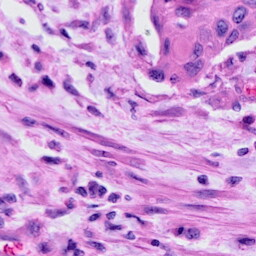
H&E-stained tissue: Cervix